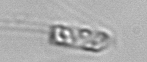
Label: Chaetoceros_throndsenii